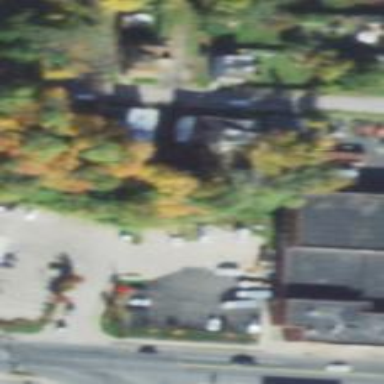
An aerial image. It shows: Parking area with concrete surface.